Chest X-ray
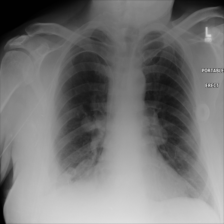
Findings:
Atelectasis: positive
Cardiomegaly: negative
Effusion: positive
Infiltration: positive
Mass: positive
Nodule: negative
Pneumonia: negative
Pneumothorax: negative
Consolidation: negative
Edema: negative
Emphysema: negative
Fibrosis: negative
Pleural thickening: negative
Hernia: negative